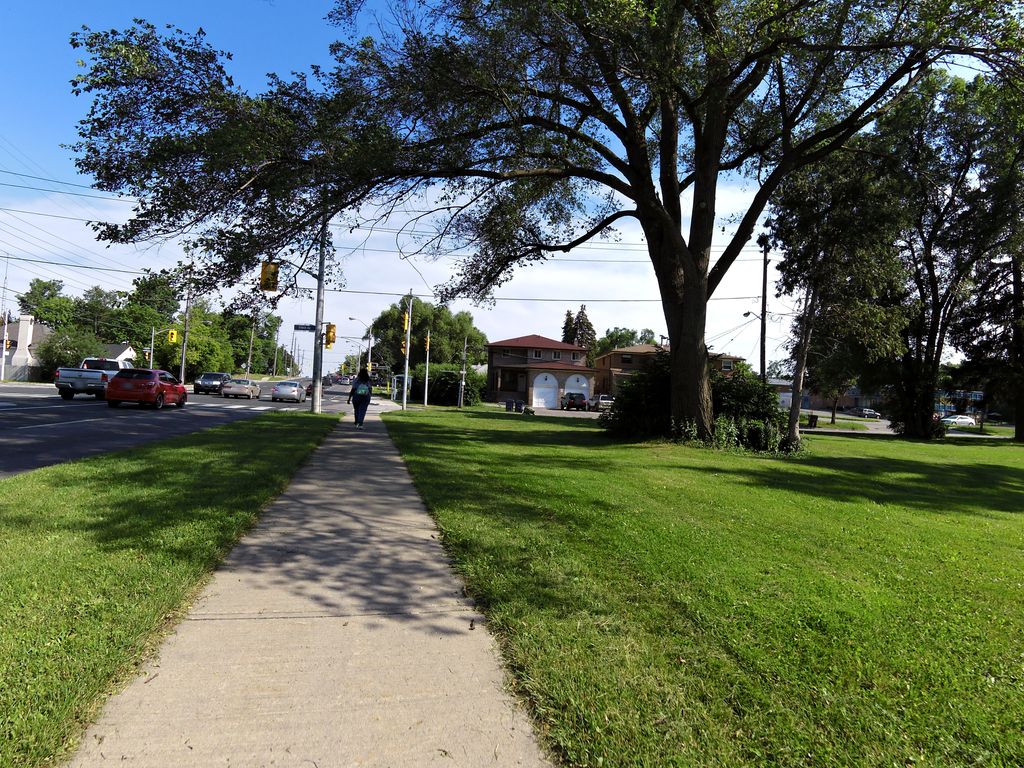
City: toronto